Question: I Want to scroll div contents using two buttons
HTML Coding is given below:
'''
<div class="bstimeslider">
<a href="#"> <img src="images/left.png" ></a>
<div class="tslshow">
<div class="bktibx"> 12:00 </div>
<div class="bktibx"> 12:30 </div>
<div class="bktibx"> 13:00 </div>
<div class="bktibx"> 13:30 </div>
<div class="bktibx"> 14:00 </div>
<div class="bktibx"> 14:30 </div>
<div class="bktibx"> 15:00 </div>
<div class="bktibx"> 15:30 </div>
<div class="bktibx"> 16:00 </div>
<div class="bktibx"> 16:30 </div>
<div class="bktibx"> 17:00 </div>
<div class="bktibx"> 17:30 </div>
</div>
<a href="#"><img src="images/right.png"></a>
'''
Now only 15:00 is displaying when i scroll right button it should show from 15:30 to 17:30..
Similarly when i click left arrow it should scroll left..
Using Jquery i want to perform this. Any opensource plugin is available.
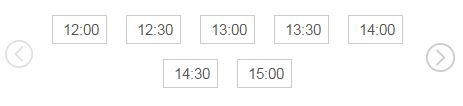
Answer: It's just a simple example, but you can see the point - how to do it.
HTML:
'''
<div class="bstimeslider">
<div id="rightArrow"></div>
<div id="viewContainer">
<div id="tslshow">
<div class="bktibx"> 12:00 </div>
<div class="bktibx"> 12:30 </div>
<div class="bktibx"> 13:00 </div>
<div class="bktibx"> 13:30 </div>
<div class="bktibx"> 14:00 </div>
<div class="bktibx"> 14:30 </div>
<div class="bktibx"> 15:00 </div>
<div class="bktibx"> 15:30 </div>
<div class="bktibx"> 16:00 </div>
<div class="bktibx"> 16:30 </div>
<div class="bktibx"> 17:00 </div>
<div class="bktibx"> 17:30 </div>
</div>
</div>
<div id="leftArrow"></div>
</div>
'''
CSS:
'''
.bstimeslider {
width:500px;
height:40px;
background:#ccc;
position:relative;
}
.bktibx {
float:left;
margin:0 40px 0 0 ;
font-size:18px;
width:60px;
display:block;
background:#000;
color:#fff;
}
#tslshow {
position:absolute;
left:0;
width:1200px;
}
#leftArrow {
width:40px;
height:40px;
background:#ff0000;
position:absolute;
left:0px;
}
#rightArrow {
width:40px;
height:40px;
background:#ff0000;
position:absolute;
right:0px;
}
#viewContainer {
width:360px;
height:100%;
background:#00ff00;
position:absolute;
left:50%;
margin-left:-180px;
overflow:hidden;
}
'''
JavaScript:
'''
var view = $("#tslshow");
var move = "100px";
var sliderLimit = -750;
$("#rightArrow").click(function(){
var currentPosition = parseInt(view.css("left"));
if (currentPosition >= sliderLimit) view.stop(false,true).animate({left:"-="+move},{ duration: 400})
});
$("#leftArrow").click(function(){
var currentPosition = parseInt(view.css("left"));
if (currentPosition < 0) view.stop(false,true).animate({left:"+="+move},{ duration: 400});
});
'''
Fiddle: <URL>